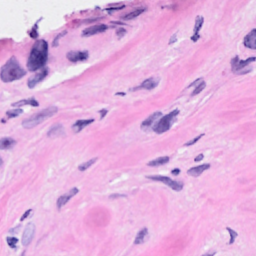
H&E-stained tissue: Breast